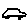
Label: car